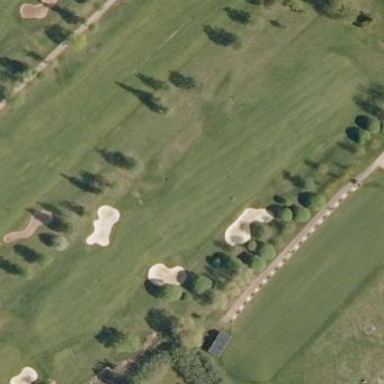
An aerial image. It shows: Grassy area designated as golf fairway.